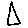
Label: triangle